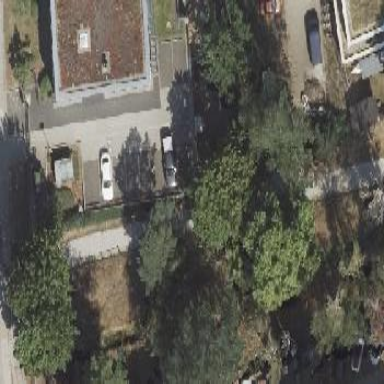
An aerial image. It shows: Parking area with surface.